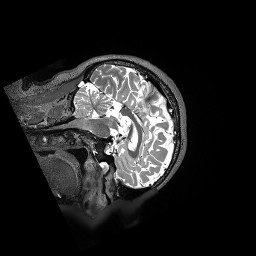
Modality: T2w
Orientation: sagittal
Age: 61
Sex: male